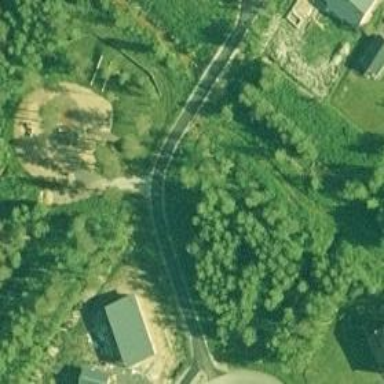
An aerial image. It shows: Asphalt cycleway.